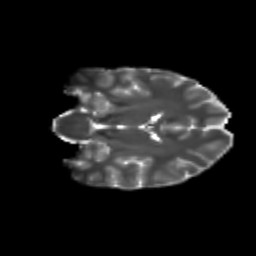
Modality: T2w
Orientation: coronal
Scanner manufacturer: siemens
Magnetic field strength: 3 T
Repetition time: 9.2 s
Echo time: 0.084 s